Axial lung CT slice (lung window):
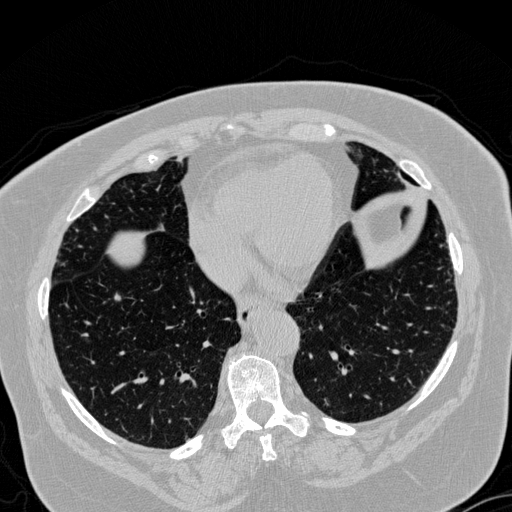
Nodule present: yes
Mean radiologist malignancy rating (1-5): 2.5